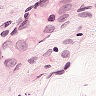
Metastatic tissue present: no